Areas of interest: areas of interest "Scenic Spot"
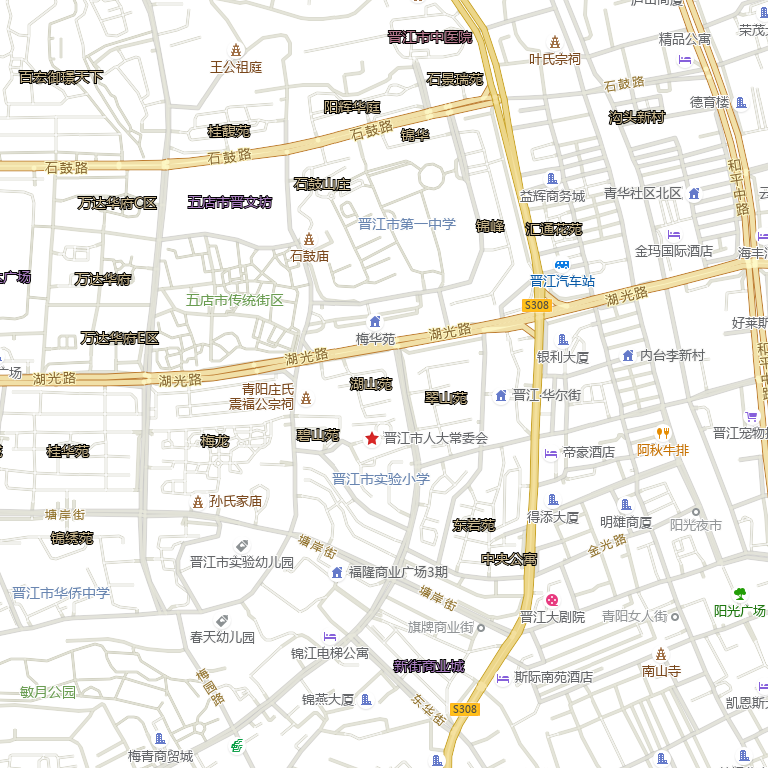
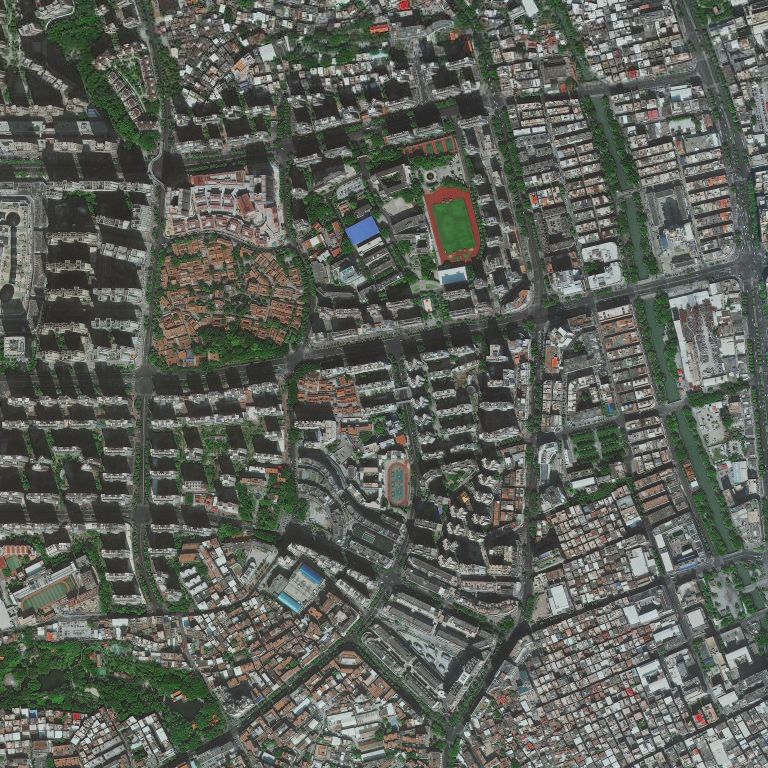